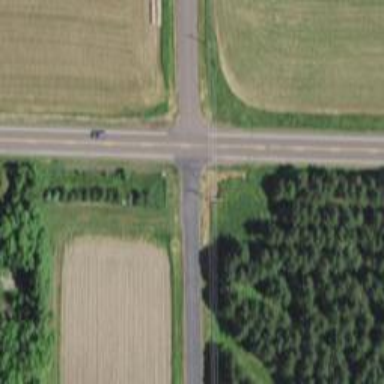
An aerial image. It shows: Asphalt road classified as primary highway.